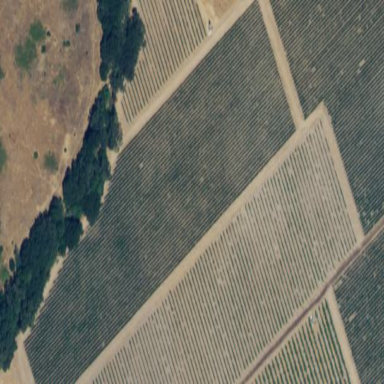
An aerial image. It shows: Vineyard with grape crops.